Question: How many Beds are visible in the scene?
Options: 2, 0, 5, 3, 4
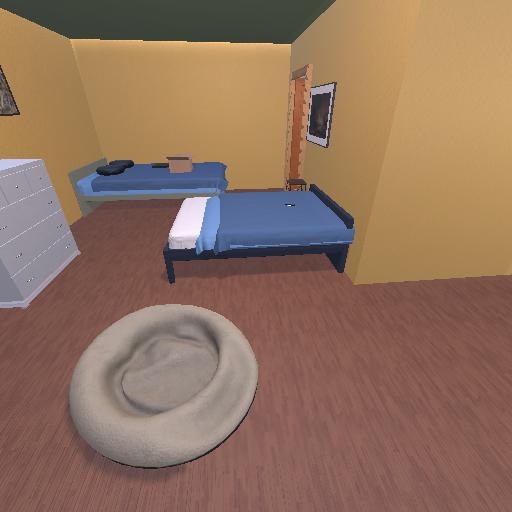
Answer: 2